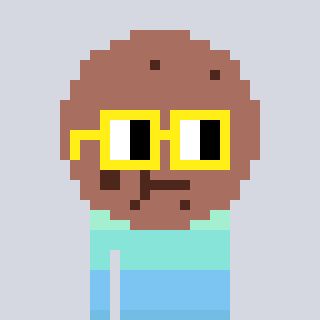
a pixel art character with square yellow glasses, a cookie-shaped head and a bege-colored body on a cool background